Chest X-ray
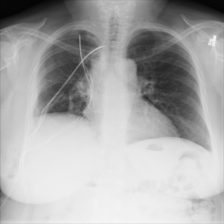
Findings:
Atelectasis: negative
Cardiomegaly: negative
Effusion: negative
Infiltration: negative
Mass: negative
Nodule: negative
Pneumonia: negative
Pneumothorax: negative
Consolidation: negative
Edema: negative
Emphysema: positive
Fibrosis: negative
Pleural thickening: positive
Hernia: negative